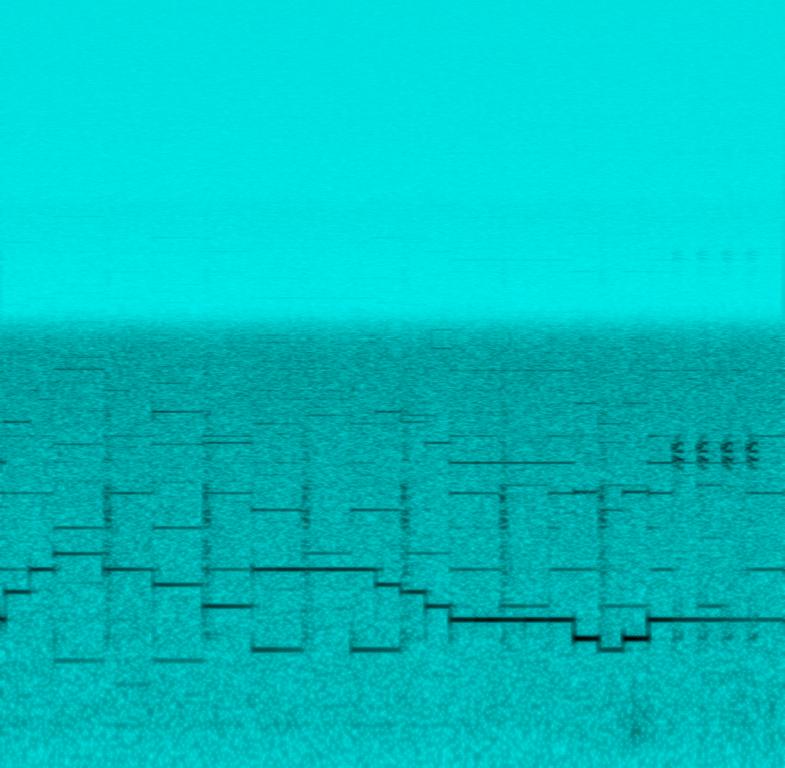
The low quality recording features a chiptune melody playing with whistling and car honking sound effects along with it. It sounds very noisy and thin, like it was recorded with a phone.